Interaction volume radius: 5 \u00c5
Interaction volume height: 15 \u00c5
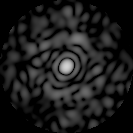
Disorder parameter: 0.9016